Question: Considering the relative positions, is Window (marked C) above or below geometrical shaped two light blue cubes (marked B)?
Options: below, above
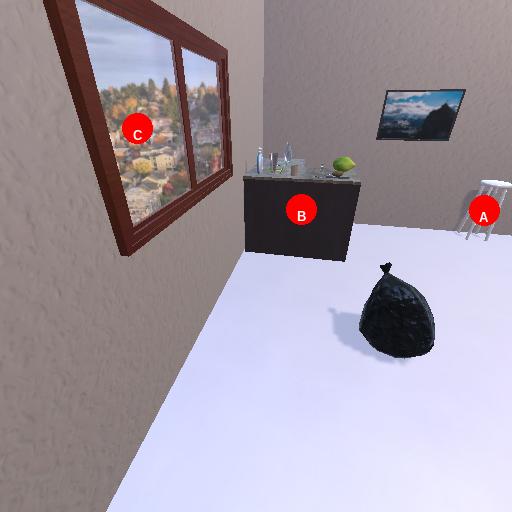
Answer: below